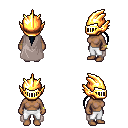
a pixel art fantasy rpg character, female body template, human, dark skin, gray cape, white pants, raven ponytail hairstyle, gold helm, bracelets, four views (front, back, left, right), 2x2 character sprite sheet, small pixel art, hard edges, no anti-aliasing